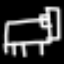
Label: bed